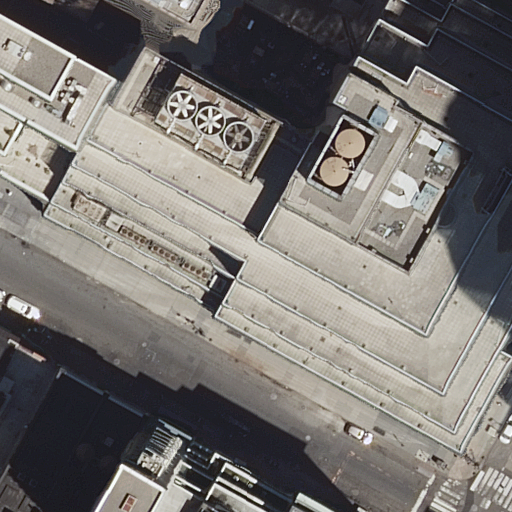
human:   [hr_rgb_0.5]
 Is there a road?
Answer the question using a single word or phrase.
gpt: yes

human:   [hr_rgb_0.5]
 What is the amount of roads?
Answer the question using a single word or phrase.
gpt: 1

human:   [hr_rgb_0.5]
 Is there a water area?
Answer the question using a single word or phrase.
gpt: no

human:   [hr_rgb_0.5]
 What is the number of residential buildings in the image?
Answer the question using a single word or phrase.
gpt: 8

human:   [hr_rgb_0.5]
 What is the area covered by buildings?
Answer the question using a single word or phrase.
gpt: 7591m2

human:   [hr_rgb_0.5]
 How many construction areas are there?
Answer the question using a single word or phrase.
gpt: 0

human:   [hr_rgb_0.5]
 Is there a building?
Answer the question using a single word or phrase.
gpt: yes

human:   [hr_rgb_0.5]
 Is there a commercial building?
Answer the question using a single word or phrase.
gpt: yes

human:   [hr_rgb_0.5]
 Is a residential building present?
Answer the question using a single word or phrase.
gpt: yes

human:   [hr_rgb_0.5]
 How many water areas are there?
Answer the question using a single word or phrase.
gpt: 0

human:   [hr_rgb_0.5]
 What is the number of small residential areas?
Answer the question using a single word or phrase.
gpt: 0

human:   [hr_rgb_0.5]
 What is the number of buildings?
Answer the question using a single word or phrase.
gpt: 10

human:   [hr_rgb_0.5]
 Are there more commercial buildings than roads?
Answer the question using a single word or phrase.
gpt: yes

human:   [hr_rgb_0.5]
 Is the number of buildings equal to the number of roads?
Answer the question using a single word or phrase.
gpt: no

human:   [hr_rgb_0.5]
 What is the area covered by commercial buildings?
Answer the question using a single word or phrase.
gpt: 608m2

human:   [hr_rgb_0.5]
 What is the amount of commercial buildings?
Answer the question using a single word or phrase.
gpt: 2

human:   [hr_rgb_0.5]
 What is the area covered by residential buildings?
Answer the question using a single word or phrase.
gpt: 6982m2

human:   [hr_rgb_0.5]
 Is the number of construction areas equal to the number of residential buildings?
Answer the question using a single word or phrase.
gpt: no

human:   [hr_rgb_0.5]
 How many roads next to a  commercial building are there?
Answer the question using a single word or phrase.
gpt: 1

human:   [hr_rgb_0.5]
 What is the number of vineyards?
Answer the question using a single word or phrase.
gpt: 0

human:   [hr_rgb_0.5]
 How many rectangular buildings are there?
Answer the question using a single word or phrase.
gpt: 6

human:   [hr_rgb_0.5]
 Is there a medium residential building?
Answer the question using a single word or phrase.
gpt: yes

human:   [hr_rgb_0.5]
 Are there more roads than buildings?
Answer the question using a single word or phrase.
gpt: no

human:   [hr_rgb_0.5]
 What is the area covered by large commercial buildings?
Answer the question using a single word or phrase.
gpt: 546m2

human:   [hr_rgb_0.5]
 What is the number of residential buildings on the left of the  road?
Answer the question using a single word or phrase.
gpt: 4

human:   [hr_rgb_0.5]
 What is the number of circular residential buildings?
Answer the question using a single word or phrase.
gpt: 0

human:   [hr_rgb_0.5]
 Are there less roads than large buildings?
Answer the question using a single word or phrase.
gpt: yes

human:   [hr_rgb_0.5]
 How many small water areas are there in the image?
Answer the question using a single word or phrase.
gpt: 0

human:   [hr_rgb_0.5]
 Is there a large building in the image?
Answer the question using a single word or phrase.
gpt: yes

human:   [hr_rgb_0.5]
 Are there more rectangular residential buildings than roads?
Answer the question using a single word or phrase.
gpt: yes

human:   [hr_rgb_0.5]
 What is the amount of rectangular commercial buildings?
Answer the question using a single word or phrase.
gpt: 0

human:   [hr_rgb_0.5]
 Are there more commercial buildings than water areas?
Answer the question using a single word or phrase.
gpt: yes

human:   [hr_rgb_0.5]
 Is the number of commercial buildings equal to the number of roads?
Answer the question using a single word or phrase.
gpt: no

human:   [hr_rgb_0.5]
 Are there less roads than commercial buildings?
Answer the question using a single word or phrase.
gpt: yes

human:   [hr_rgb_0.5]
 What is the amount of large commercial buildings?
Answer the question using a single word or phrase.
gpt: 1

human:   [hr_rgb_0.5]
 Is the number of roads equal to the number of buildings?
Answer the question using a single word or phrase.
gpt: no

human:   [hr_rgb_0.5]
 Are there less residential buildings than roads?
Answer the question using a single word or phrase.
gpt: no

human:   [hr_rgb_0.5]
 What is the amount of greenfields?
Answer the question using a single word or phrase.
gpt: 0

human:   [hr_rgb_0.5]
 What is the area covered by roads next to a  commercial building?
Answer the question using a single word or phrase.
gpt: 0m2

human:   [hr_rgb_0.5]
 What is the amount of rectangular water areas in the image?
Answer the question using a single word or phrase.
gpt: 0

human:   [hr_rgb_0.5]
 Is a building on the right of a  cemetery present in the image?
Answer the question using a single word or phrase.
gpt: no

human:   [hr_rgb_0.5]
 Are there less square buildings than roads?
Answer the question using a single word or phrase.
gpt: yes

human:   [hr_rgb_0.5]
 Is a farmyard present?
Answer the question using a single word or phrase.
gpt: no

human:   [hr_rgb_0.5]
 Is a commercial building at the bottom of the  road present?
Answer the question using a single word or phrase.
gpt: no

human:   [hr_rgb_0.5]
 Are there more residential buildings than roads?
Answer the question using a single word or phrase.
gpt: yes

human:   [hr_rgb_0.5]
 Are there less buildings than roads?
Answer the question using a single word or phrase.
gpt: no

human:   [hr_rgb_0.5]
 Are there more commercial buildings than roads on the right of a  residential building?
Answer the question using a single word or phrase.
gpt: yes

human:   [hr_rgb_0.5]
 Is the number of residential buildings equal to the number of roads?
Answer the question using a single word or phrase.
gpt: no

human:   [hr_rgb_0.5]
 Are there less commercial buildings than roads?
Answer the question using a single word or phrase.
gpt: no

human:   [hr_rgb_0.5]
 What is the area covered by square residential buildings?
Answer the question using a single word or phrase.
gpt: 0m2

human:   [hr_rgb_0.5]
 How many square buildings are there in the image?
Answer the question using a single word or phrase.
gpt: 0

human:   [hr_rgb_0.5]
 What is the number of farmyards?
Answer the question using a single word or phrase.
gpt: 0

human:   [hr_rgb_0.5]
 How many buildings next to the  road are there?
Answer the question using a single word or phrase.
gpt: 10

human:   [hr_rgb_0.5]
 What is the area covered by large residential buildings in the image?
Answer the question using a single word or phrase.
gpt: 6371m2

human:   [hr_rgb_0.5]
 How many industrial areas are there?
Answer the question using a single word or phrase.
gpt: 0

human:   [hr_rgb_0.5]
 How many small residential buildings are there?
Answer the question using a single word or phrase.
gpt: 2

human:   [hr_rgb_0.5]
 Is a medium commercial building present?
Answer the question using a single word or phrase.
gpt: no

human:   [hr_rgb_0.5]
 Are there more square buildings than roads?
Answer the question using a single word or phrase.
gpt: no

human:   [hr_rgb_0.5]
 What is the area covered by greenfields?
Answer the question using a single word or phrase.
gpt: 0m2

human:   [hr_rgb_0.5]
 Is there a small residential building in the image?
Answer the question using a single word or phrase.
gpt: yes

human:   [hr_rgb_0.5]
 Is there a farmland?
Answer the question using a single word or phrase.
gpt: no

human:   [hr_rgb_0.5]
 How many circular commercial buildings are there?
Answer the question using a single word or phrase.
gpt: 0

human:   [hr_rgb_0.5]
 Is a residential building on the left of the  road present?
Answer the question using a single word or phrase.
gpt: yes

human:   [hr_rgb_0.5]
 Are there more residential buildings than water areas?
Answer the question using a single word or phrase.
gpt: yes